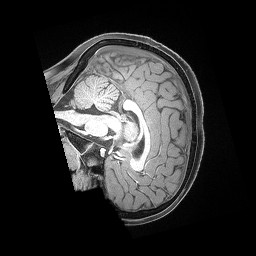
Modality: T1w
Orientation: sagittal
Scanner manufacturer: siemens
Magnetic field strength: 3 T
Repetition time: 2.53 s
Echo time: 0.00169 s